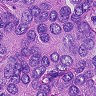
Metastatic tissue present: yes